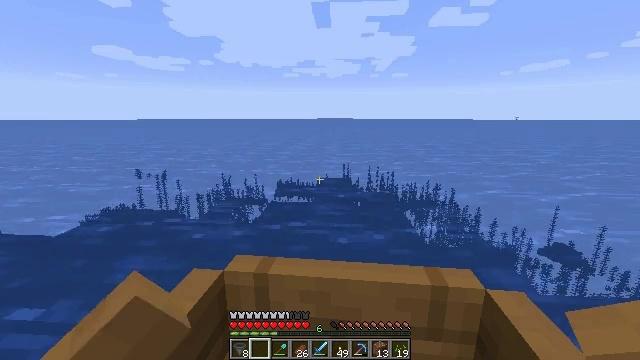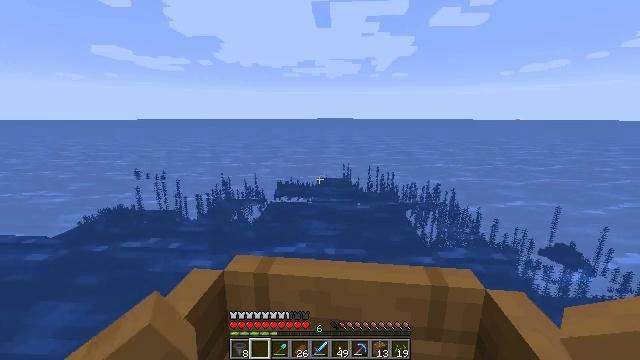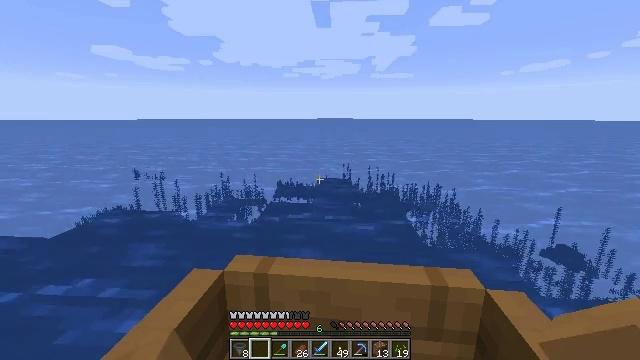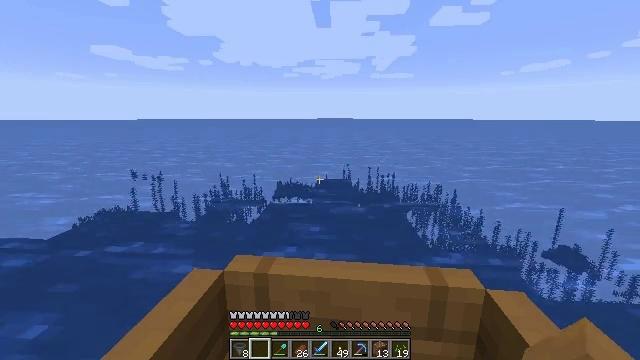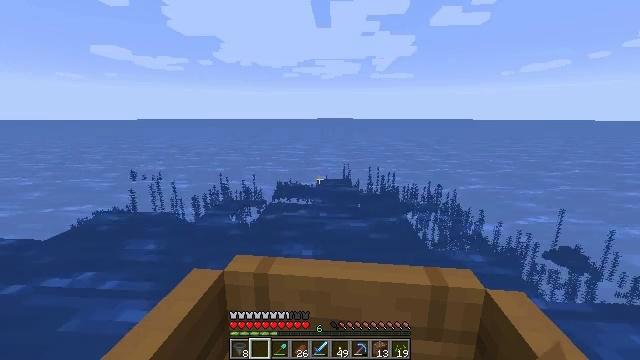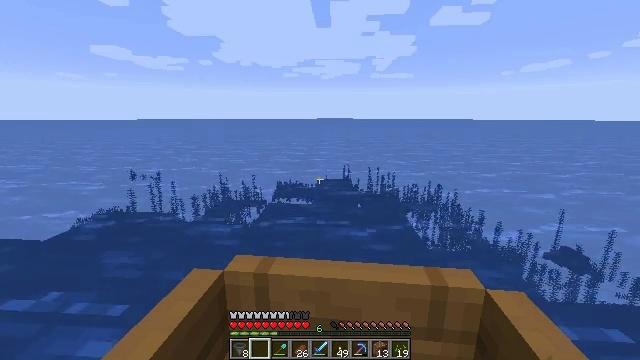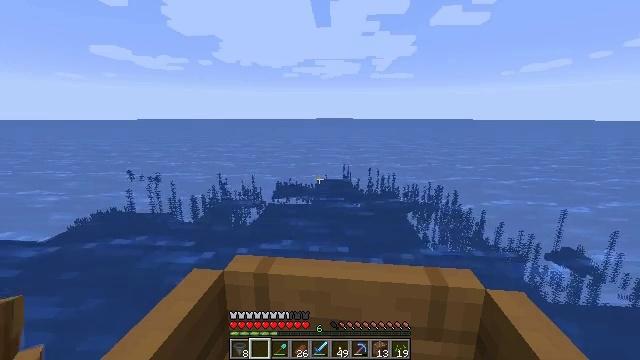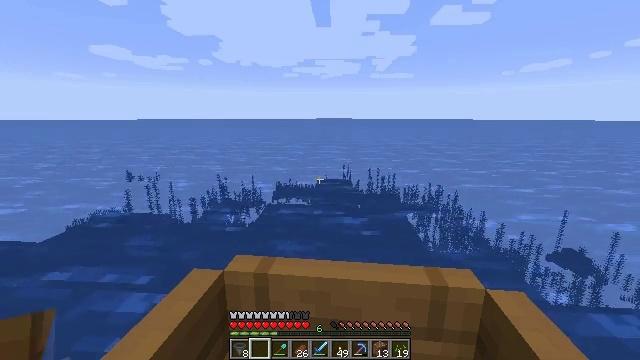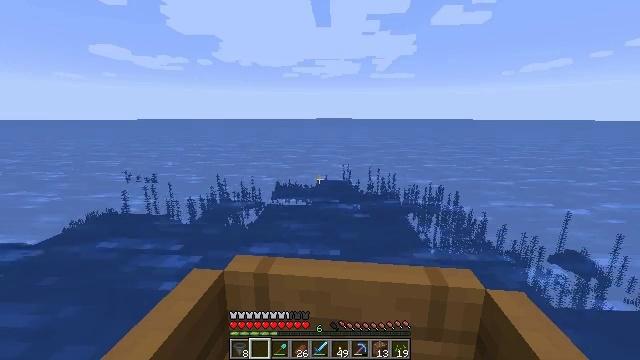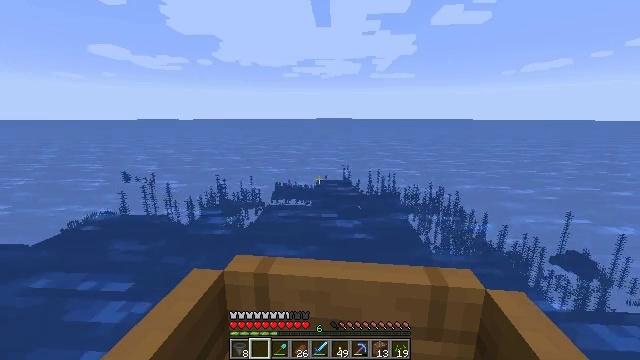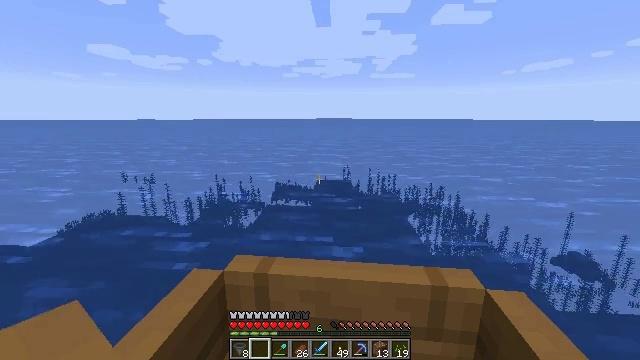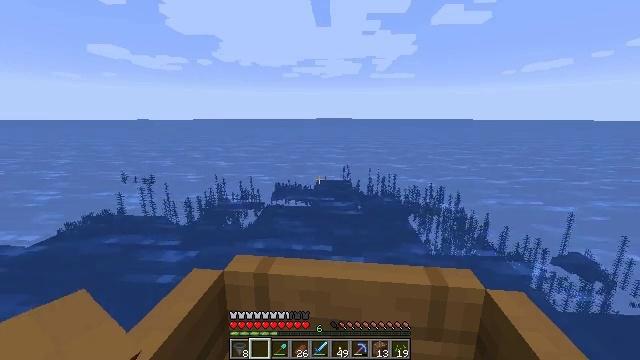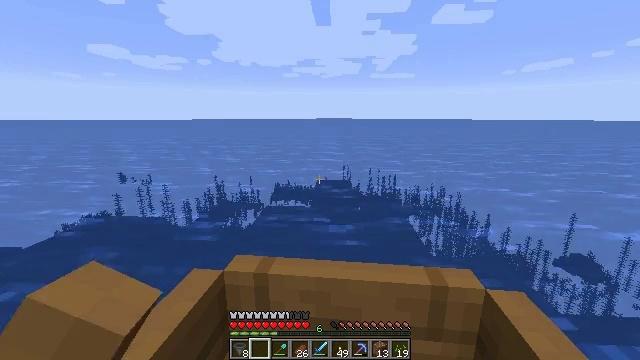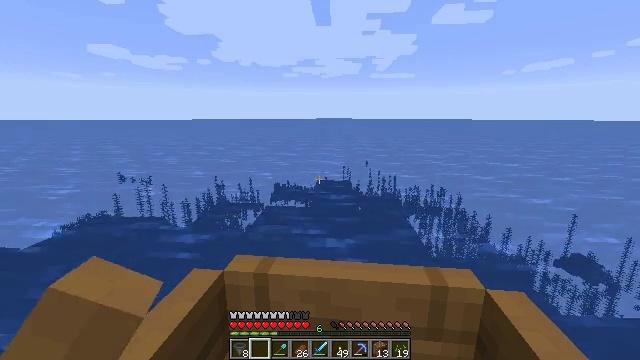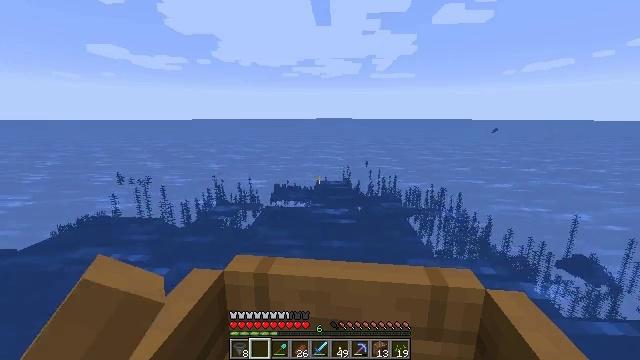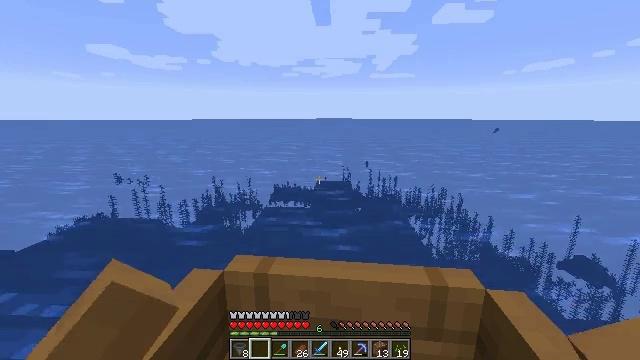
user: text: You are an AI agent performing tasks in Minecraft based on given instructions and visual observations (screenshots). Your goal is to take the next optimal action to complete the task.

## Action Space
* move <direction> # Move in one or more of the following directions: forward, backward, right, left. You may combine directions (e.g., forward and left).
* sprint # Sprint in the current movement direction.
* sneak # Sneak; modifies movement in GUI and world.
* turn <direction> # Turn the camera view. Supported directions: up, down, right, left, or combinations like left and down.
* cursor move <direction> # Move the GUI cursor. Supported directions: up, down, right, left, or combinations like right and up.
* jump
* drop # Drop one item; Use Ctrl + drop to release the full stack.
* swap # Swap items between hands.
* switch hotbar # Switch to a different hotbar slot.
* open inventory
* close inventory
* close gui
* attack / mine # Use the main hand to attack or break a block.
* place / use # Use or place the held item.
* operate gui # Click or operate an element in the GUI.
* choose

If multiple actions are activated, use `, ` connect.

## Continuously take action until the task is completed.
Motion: motion action
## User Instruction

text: Mine cactus from the desert.
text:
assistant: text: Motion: move forward
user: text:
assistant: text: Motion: move forward
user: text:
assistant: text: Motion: move forward
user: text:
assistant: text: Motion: move forward
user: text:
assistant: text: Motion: move forward
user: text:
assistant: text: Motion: move forward
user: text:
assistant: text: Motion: move forward
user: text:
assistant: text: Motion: move forward
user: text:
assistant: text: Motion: move forward
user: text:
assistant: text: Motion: move forward
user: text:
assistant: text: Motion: move forward
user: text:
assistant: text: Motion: move forward
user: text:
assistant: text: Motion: move forward
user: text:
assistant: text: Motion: move forward
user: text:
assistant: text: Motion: move forward
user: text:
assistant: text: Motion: move forward
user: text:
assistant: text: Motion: move forward
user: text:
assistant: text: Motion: move forward
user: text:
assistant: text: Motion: move forward
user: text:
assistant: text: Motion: move forward
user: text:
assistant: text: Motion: move forward
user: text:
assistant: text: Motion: move forward
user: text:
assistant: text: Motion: move forward
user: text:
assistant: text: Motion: move forward
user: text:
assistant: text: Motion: move forward
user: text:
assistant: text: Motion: move forward
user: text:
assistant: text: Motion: move forward
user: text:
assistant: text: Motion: move forward
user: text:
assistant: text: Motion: move forward
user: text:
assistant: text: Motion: move forward